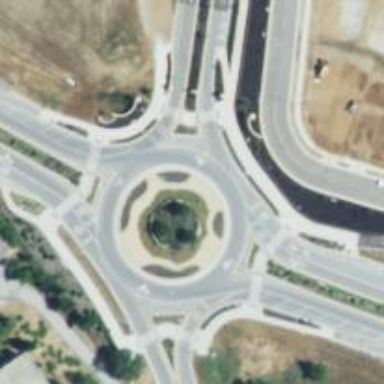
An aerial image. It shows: Secondary road around roundabout.